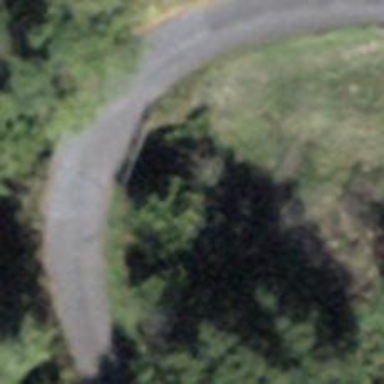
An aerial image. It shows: Culvert tunnel.